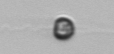
Label: Apedinella